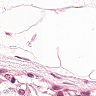
Metastatic tissue present: no